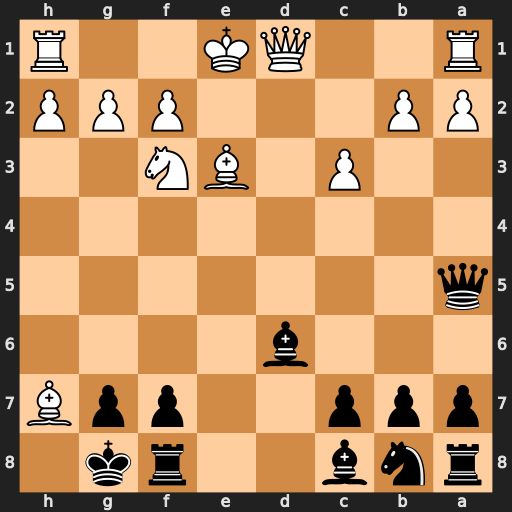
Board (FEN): rnb2rk1/ppp2ppB/3b4/q7/8/2P1BN2/PP3PPP/R2QK2R
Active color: b
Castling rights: KQ
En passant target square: -
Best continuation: Kxh7 Ng5+ Kg8